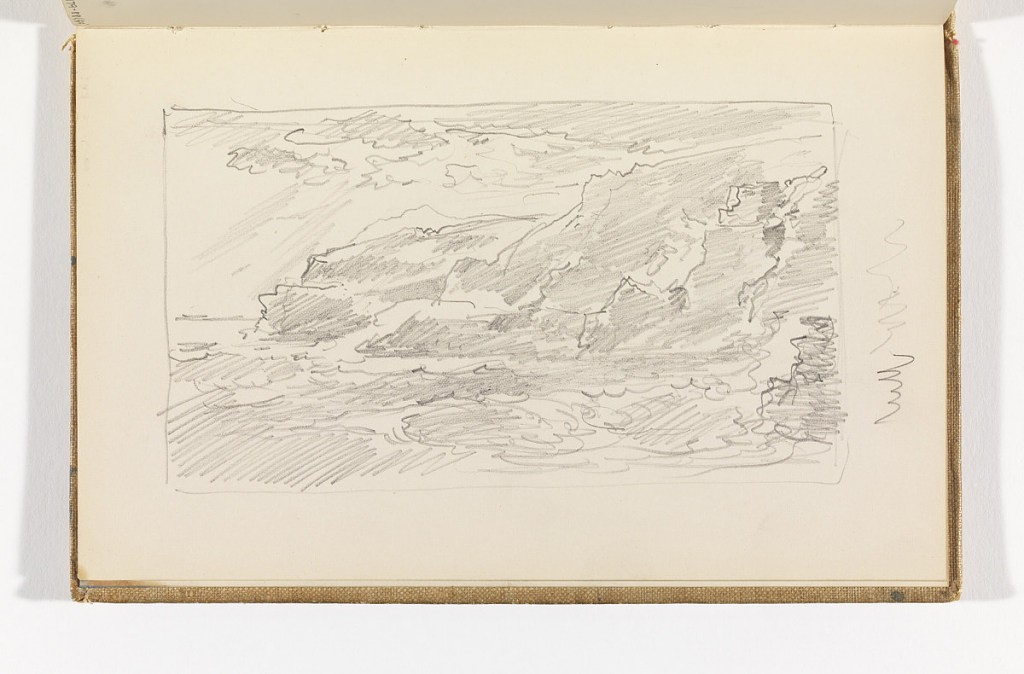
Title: Sketch of Cliffs and Ocean
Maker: William Trost Richards, American, 1833–1905
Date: after 1878
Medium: Graphite on cream wove paper
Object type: Sketchbook folio
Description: Rough sketch of choppy sea in foreground, cliffs at right.